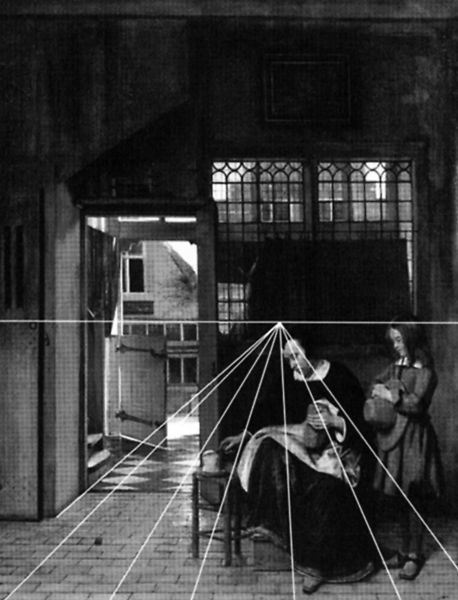
Titel: Diagramm von orthogonalen Linien konvergierend im Fluchtpunkt (Eine Frau ließt einen Brief und ein Mann am Fenster)
Künstler: Pieter de Hooch
Institution: Stockholm, Nationalmuseum
Schlagwörter: gemälde, himmel, mann, weiß, mädchen, sitzen, fenster, frau, glas, grau, hell, holz, hut, licht, raum, schwarz, stuhl, tür, zeichnung, zimmer, dame, haus, kragen, stehen, holland, innenraum, niederlande, boden, gewand, sitzend, innen, kind, mutter, perspektive, pflaster, studie, linien, hocker, junge, tor, fluchtlinien, foto, bögen, knabe, seil, zentralperspektive, schwarz weiß, fliesen, nonne, sicht, fluchtpunkt, gelehrter, lehre, konzept, linen, konstruktionslinien, lichet, ge, klöntür, fluchpunkt, türbänder